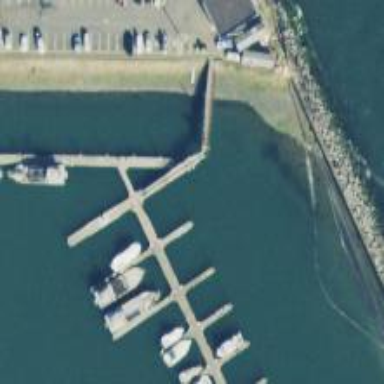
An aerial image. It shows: Man-made pier.